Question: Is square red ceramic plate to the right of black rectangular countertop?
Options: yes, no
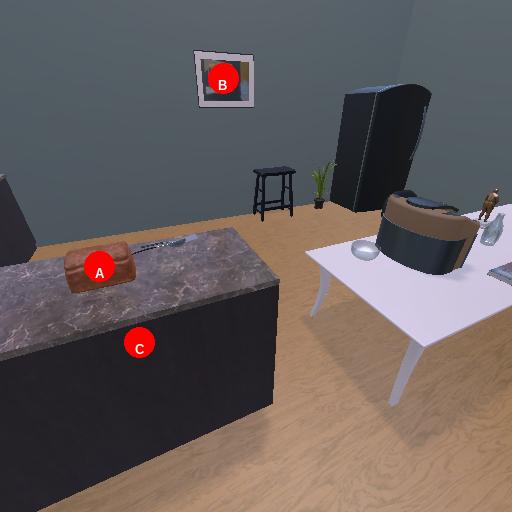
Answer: yes